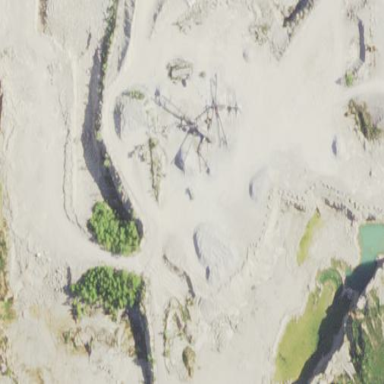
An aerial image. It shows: Quarry area.